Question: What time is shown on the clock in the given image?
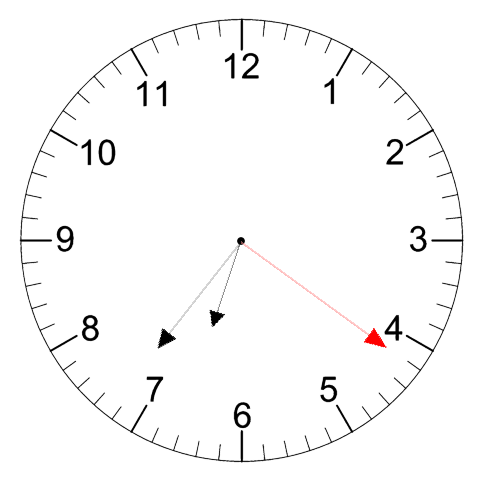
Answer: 06:36:21